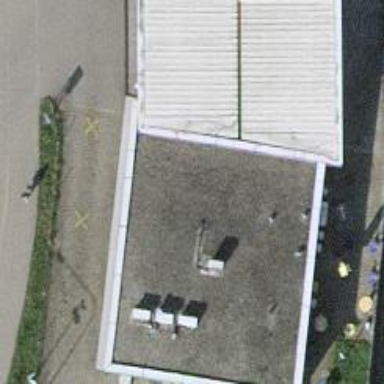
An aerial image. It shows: Convenience shop.